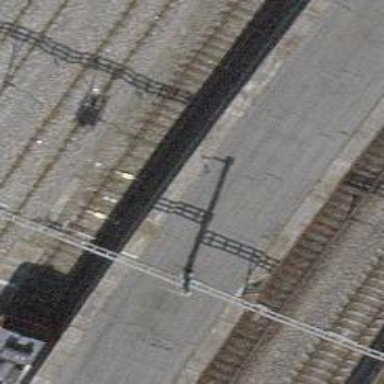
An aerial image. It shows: Public transport stop position along the railway.